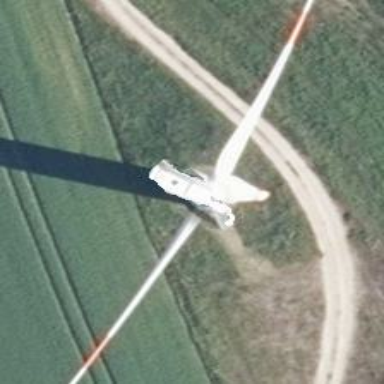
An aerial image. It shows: Wind generator is in the picture.